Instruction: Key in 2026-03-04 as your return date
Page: home
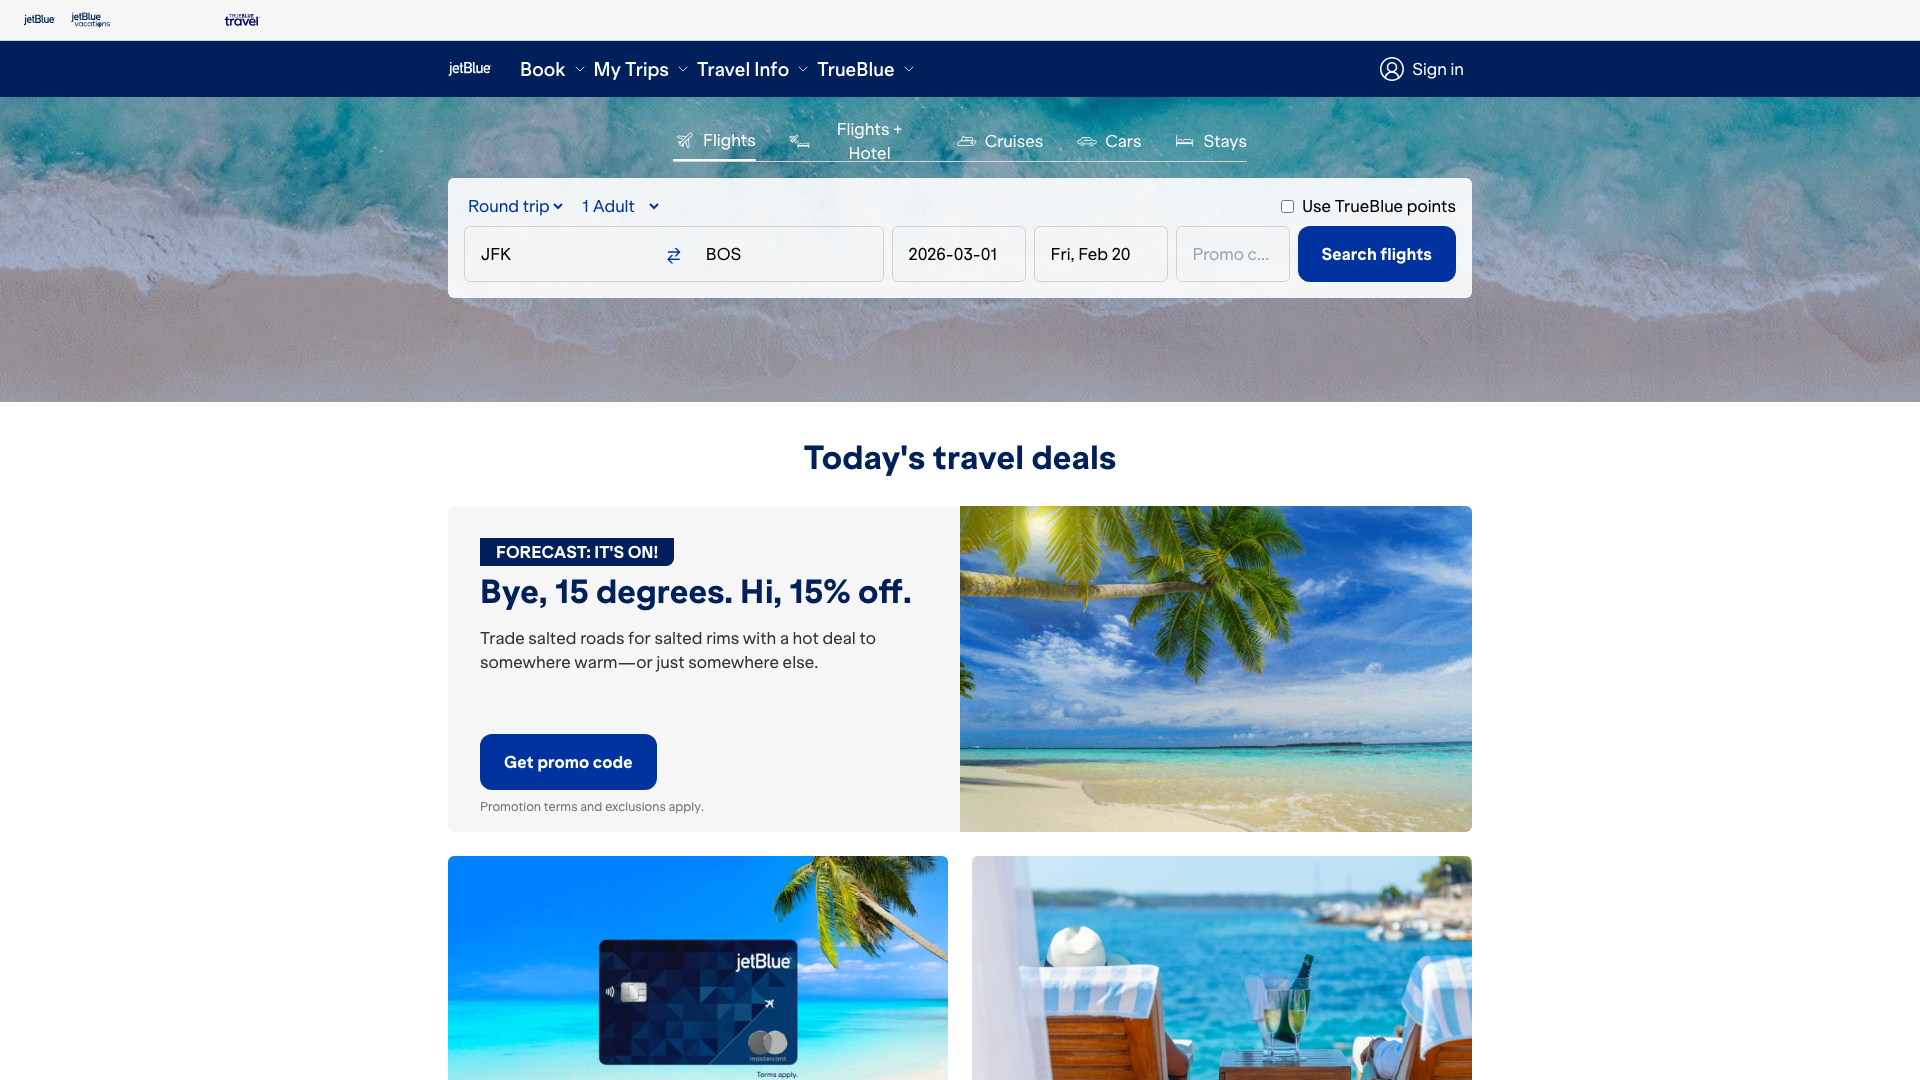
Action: type